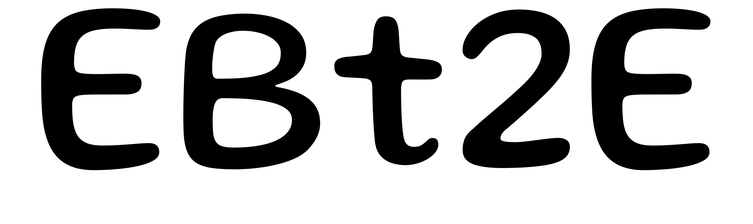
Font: Gluten_Regular